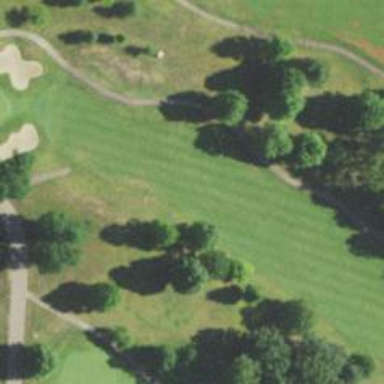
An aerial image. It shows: Golf hole.